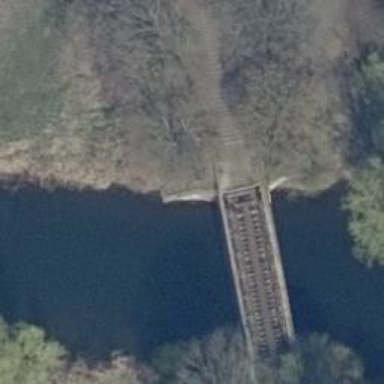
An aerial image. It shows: Disused railway bridge.